Interaction volume radius: 10 \u00c5
Interaction volume height: 25 \u00c5
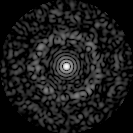
Disorder parameter: 0.8403